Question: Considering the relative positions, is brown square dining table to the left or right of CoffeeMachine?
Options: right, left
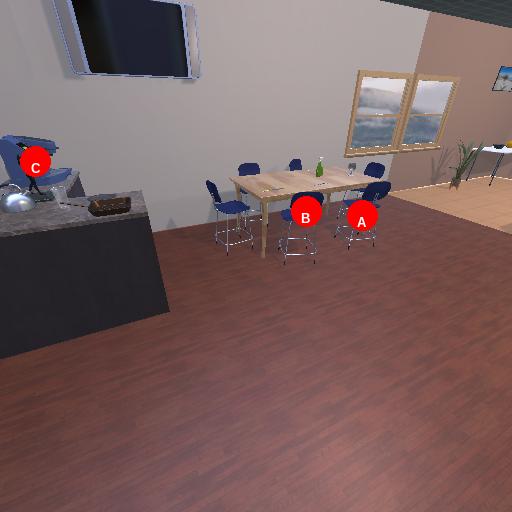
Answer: right